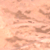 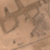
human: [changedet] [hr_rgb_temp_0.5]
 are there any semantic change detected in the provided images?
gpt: An artificial canal was built in the desert.